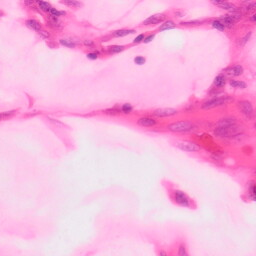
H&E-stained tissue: Colon